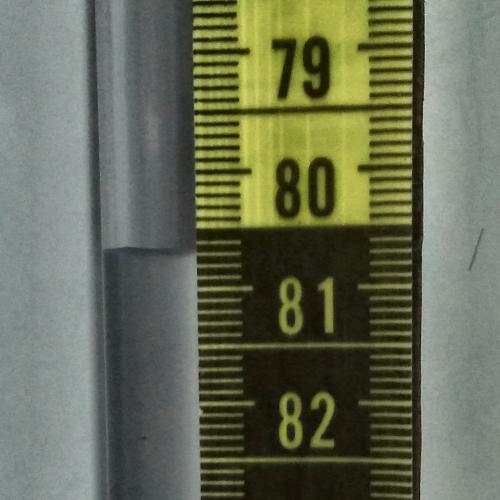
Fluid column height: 80.7 cm